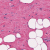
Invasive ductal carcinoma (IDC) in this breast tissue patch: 0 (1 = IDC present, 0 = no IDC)